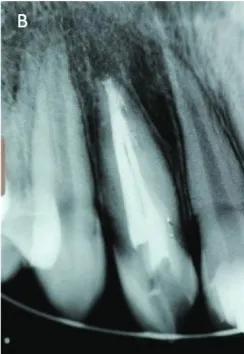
Radiographic examinations of case 2. (
B) Radiography image after root canal treatment.
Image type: radiology (x_ray)